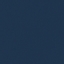
Label: SeaLake